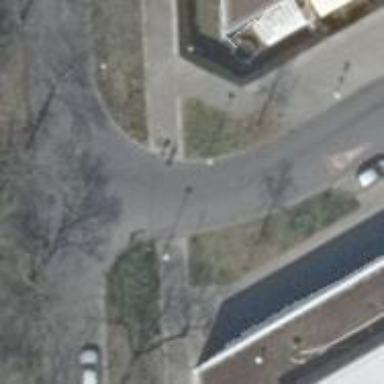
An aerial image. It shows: Unmarked crossing on the road.